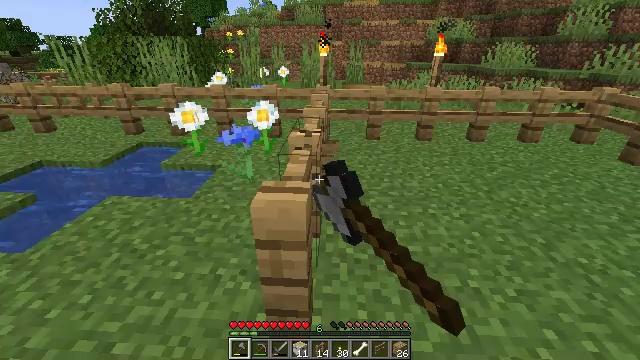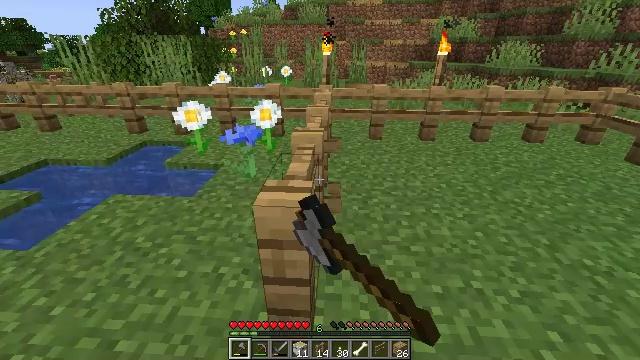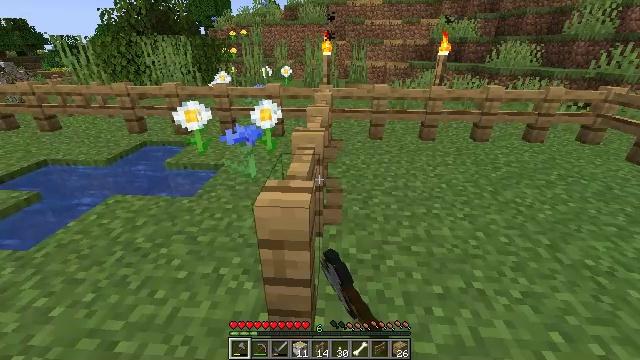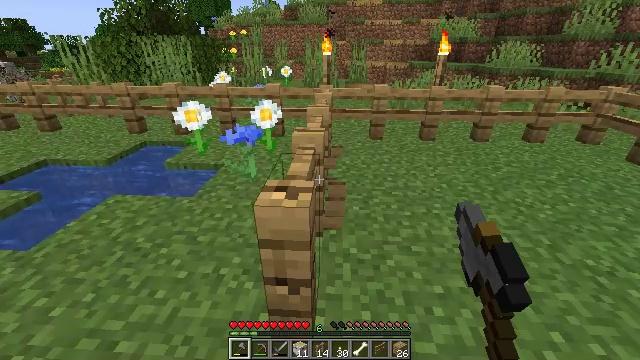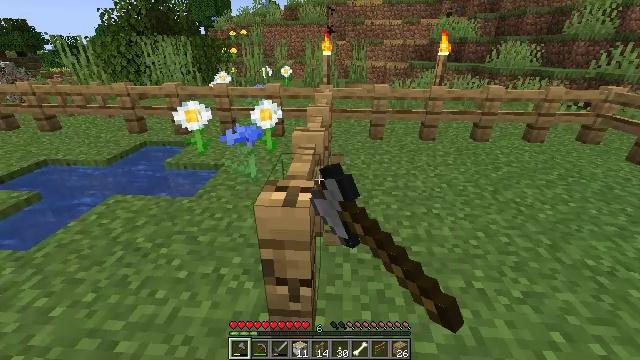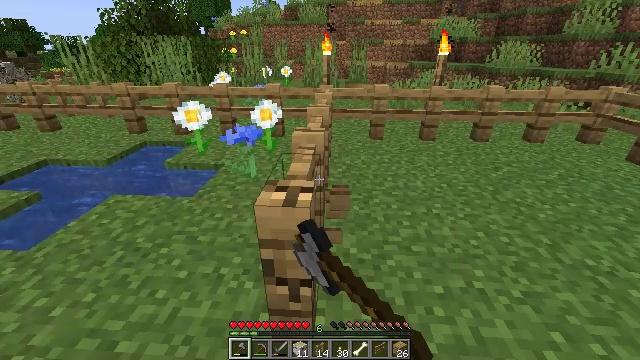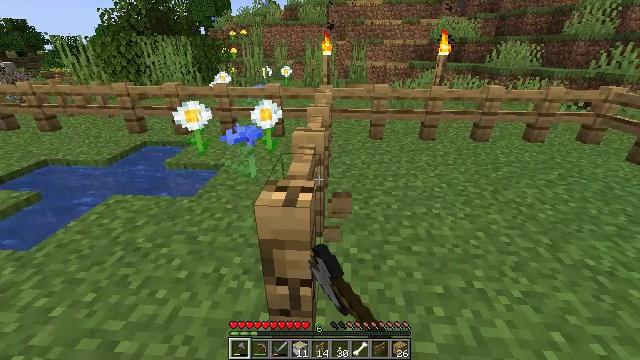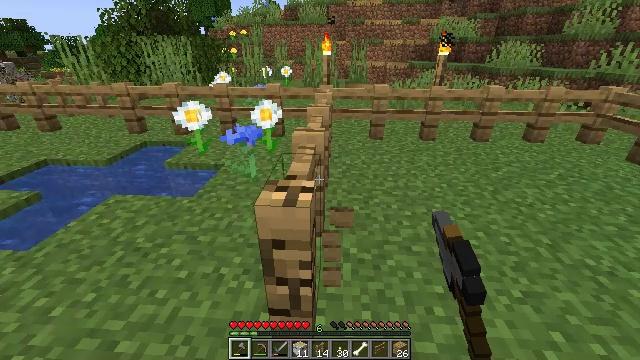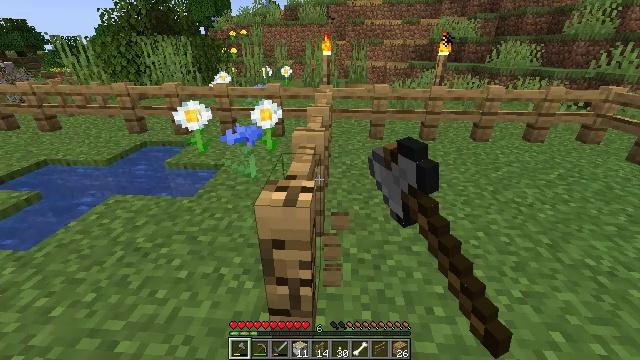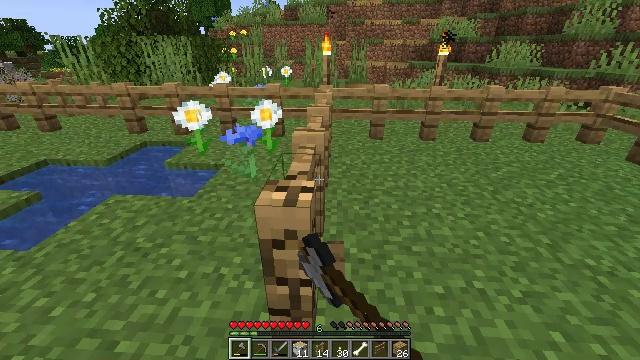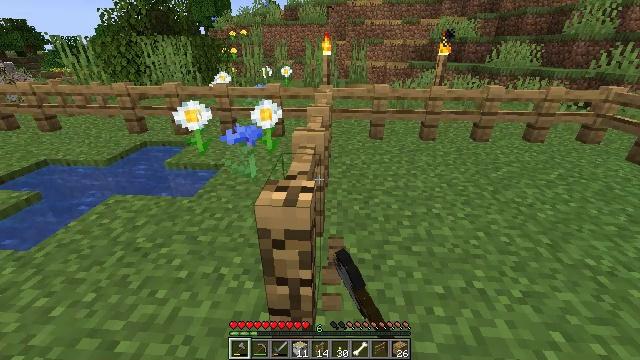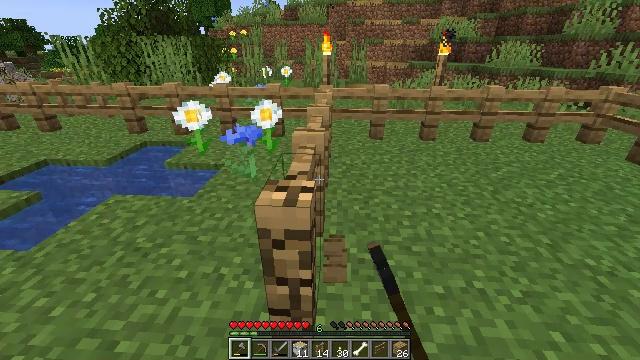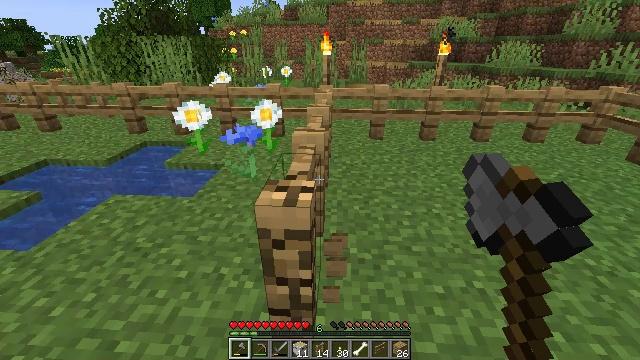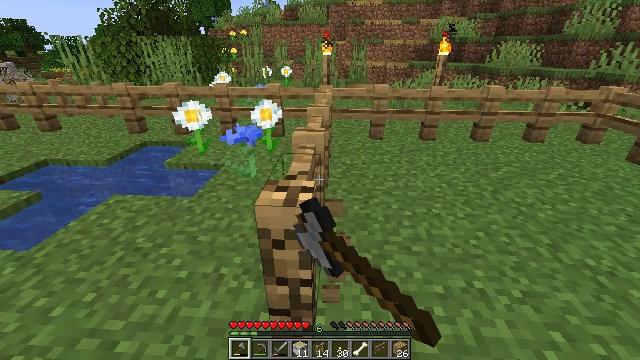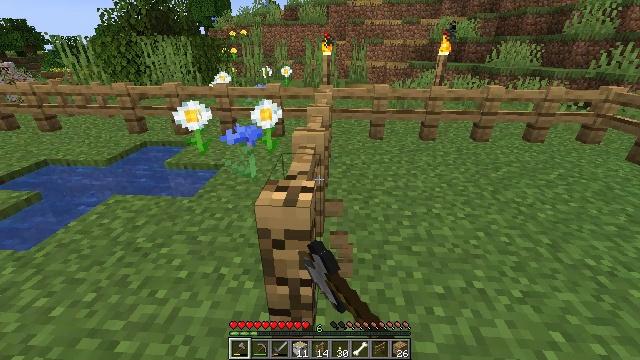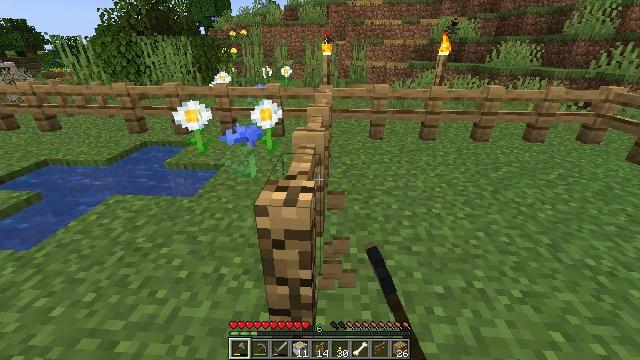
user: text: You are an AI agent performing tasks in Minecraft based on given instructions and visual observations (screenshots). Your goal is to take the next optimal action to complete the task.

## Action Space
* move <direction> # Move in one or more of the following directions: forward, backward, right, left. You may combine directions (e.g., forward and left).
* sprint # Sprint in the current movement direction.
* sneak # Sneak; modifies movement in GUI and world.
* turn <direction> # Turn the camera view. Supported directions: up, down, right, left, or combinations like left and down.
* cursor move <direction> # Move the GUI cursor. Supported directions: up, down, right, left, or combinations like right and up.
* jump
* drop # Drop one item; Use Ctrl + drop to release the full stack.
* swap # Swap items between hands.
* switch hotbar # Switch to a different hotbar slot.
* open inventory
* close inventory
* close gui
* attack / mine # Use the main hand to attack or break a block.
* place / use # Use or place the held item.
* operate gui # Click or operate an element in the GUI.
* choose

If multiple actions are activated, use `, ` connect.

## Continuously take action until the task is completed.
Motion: motion action
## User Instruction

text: Remove the oak fence from its place.
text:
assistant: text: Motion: attack / mine
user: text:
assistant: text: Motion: attack / mine
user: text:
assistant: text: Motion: attack / mine
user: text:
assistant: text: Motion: attack / mine
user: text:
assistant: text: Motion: attack / mine
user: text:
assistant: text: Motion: attack / mine
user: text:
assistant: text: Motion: attack / mine
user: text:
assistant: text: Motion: attack / mine
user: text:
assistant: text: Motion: attack / mine
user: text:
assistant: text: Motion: attack / mine
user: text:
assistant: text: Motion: attack / mine
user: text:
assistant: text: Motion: attack / mine
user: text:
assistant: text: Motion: attack / mine
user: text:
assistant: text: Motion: attack / mine
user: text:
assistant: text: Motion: attack / mine
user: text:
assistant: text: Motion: attack / mine
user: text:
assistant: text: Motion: attack / mine
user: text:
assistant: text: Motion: attack / mine
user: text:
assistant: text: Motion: attack / mine
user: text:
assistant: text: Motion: attack / mine
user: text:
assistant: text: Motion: attack / mine
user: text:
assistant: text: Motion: attack / mine
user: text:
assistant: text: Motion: attack / mine
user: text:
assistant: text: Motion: attack / mine
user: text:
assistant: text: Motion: attack / mine
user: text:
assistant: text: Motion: move forward, attack / mine
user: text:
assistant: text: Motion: move forward, attack / mine
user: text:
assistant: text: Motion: move forward, attack / mine
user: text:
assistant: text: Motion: move forward, attack / mine
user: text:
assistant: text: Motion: move forward, attack / mine